【题型】填空题　【知识点】函数　【难度】easy
新情境 中国古代建筑的主要受力构件是梁，其截面的基本形式是矩形。如图，将一根截面为圆形的木材加工制成截面为矩形的梁，设与承载重力的方向垂直的宽度为 $x$，与承载重力的方向平行的高度为 $y$，记矩形截面抵抗矩 $W = \frac{1}{6}xy^2$。根据力学原理，截面抵抗矩越大，梁的抗弯曲能力越强，则宽 $x$ 与高 $y$ 的最佳之比应为 \underline{\quad\quad}。

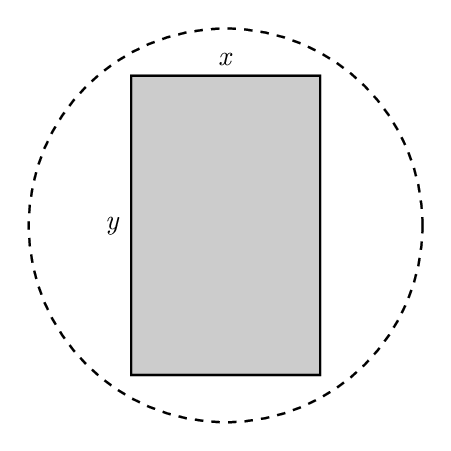
【解答】
\vspace{0.5em}
\textbf{【答案】} $\frac{\sqrt{2}}{2}$

\vspace{0.5em}
\textbf{【解析】}
设圆的直径为 $d$， 则 $x^2 + y^2 = d^2$，即 $y^2 = d^2 - x^2$，

由题意可得：
\[
W = \frac{1}{6}x(d^2 - x^2) = \frac{1}{6}(-x^3 + d^2x),\quad 0 < x < d,
\]
则
\[
W' = \frac{1}{6}(-3x^2 + d^2) = 0,
\]
令 $W' > 0$ 时，解得 $0 < x < \frac{\sqrt{3}}{3}d$；令 $W' < 0$ 时， 解得 $d > x > \frac{\sqrt{3}}{3}d$；

可知 $W$ 在 $\left(0,\frac{\sqrt{3}}{3}d\right)$ 单调递增，在 $\left(\frac{\sqrt{3}}{3}d,d\right)$ 单调递减，则 $x = \frac{\sqrt{3}}{3}d$ 时，$W$ 取最大值。

此时
\[
y = \sqrt{d^2 - \frac{1}{3}d^2} = \frac{\sqrt{6}}{3}d,
\]
所以
\[
\frac{x}{y} = \frac{\frac{\sqrt{3}}{3}d}{\frac{\sqrt{6}}{3}d} = \frac{\sqrt{2}}{2}.
\]

故答案为：$\frac{\sqrt{2}}{2}$。